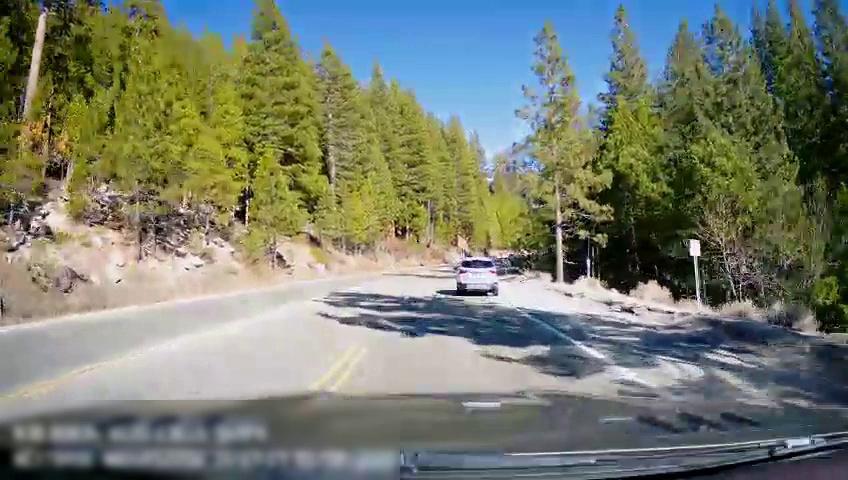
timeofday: Day
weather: Sunny
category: Drivable Space
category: Vehicles | SUV
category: Lanes | Current Lane
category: Lanes | Opposite Lane
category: Lanes | Current Lane
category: Lanes | Current Lane
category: Traffic | Signs